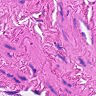
Metastatic tissue present: no